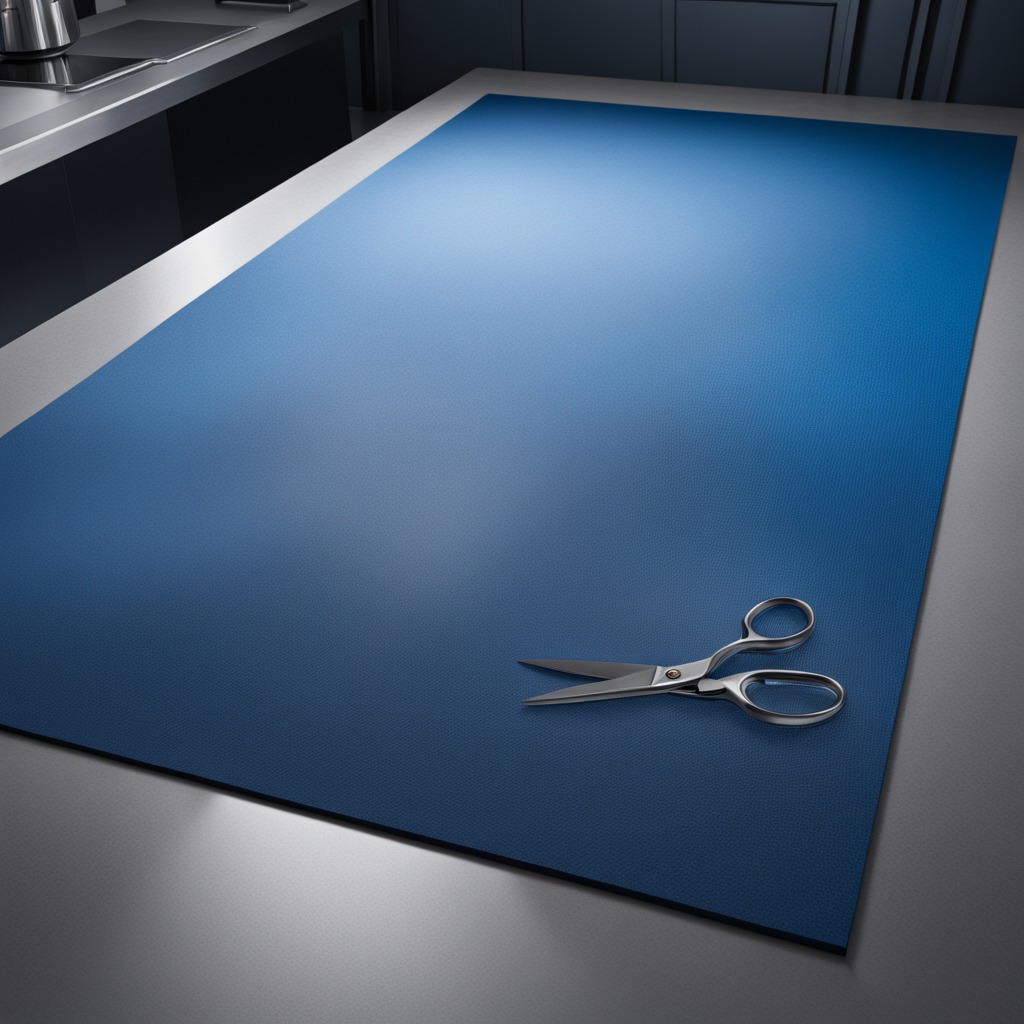
A scissor lies on the tabletop